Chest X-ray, PA view. Patient: 53 years old, sex F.
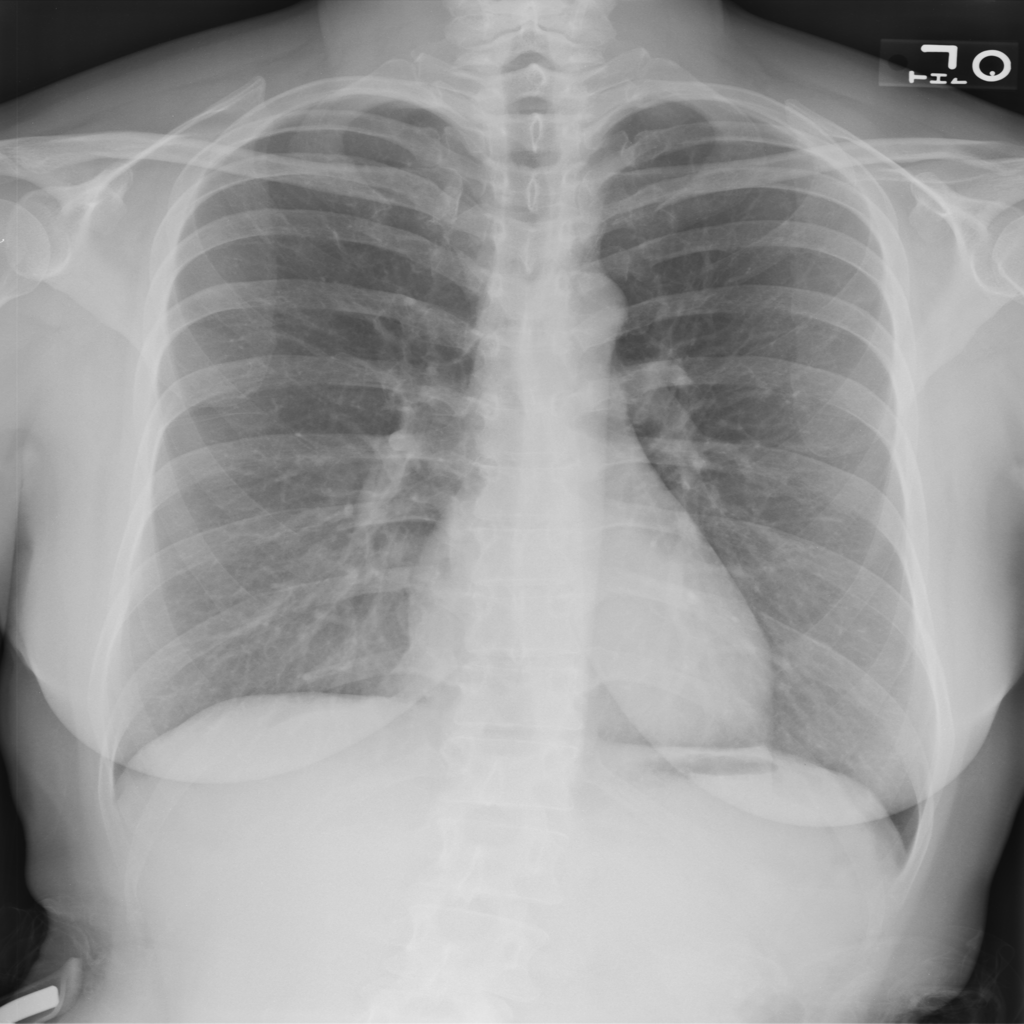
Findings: No Finding